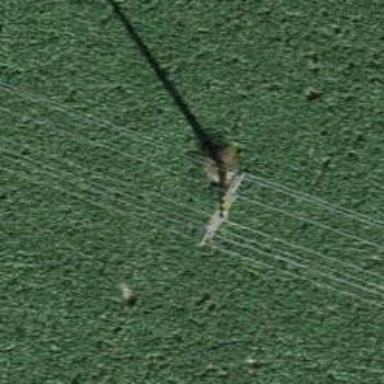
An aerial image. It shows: Power line in the image.